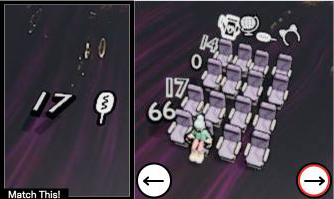
Task: seats
Answer: no